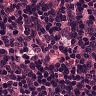
Metastatic tissue present: no